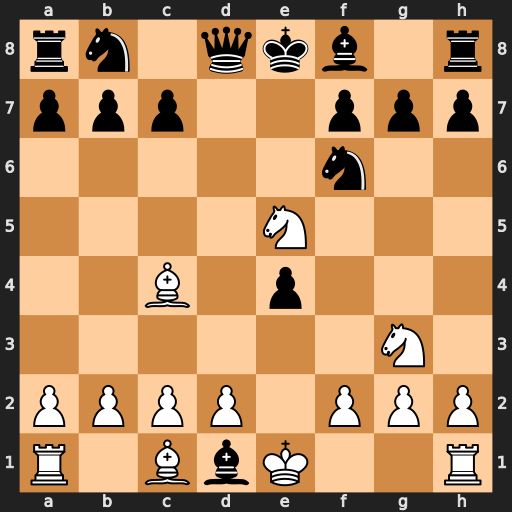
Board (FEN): rn1qkb1r/ppp2ppp/5n2/4N3/2B1p3/6N1/PPPP1PPP/R1BbK2R
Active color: w
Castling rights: KQkq
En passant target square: -
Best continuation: Bxf7+ Ke7 Nf5#